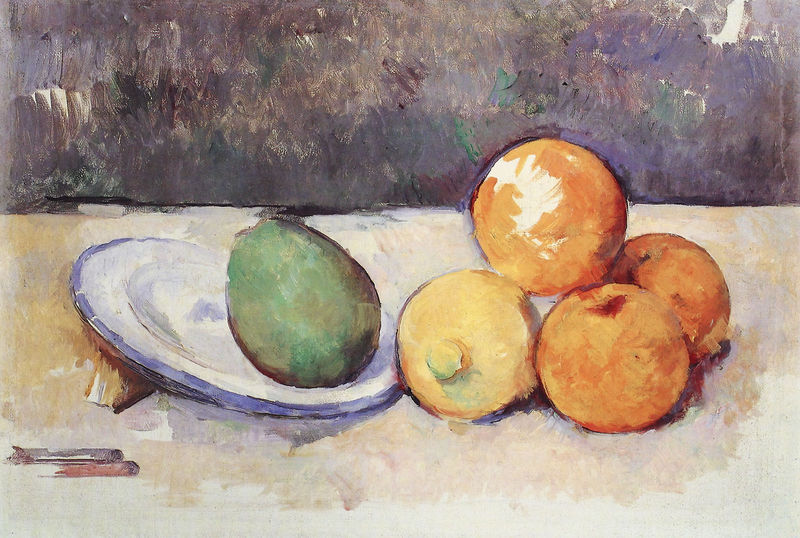
Titel: Stilleben mit Teller und Früchten (Nature morte, assiette et fruits)
Künstler: Paul Cézanne
Institution: London, Thomas Gibson Fine Art Ltd.
Schlagwörter: blau, dunkel, gemälde, schatten, weiß, cezanne, gelb, grün, impressionismus, ocker, braun, grau, hell, hintergrund, orange, pastell, tisch, obst, tuch, messer, schale, teller, öl, frucht, früchte, stilleben, stillleben, apfel, orangen, äpfel, rand, impressionistisch, birne, avocado, vier, geschirr, pinsel, ölmalerei, zitrone, tellerrand, schief, tempera, mango, gouache, fauvismus, limone, weißer teller, qitten